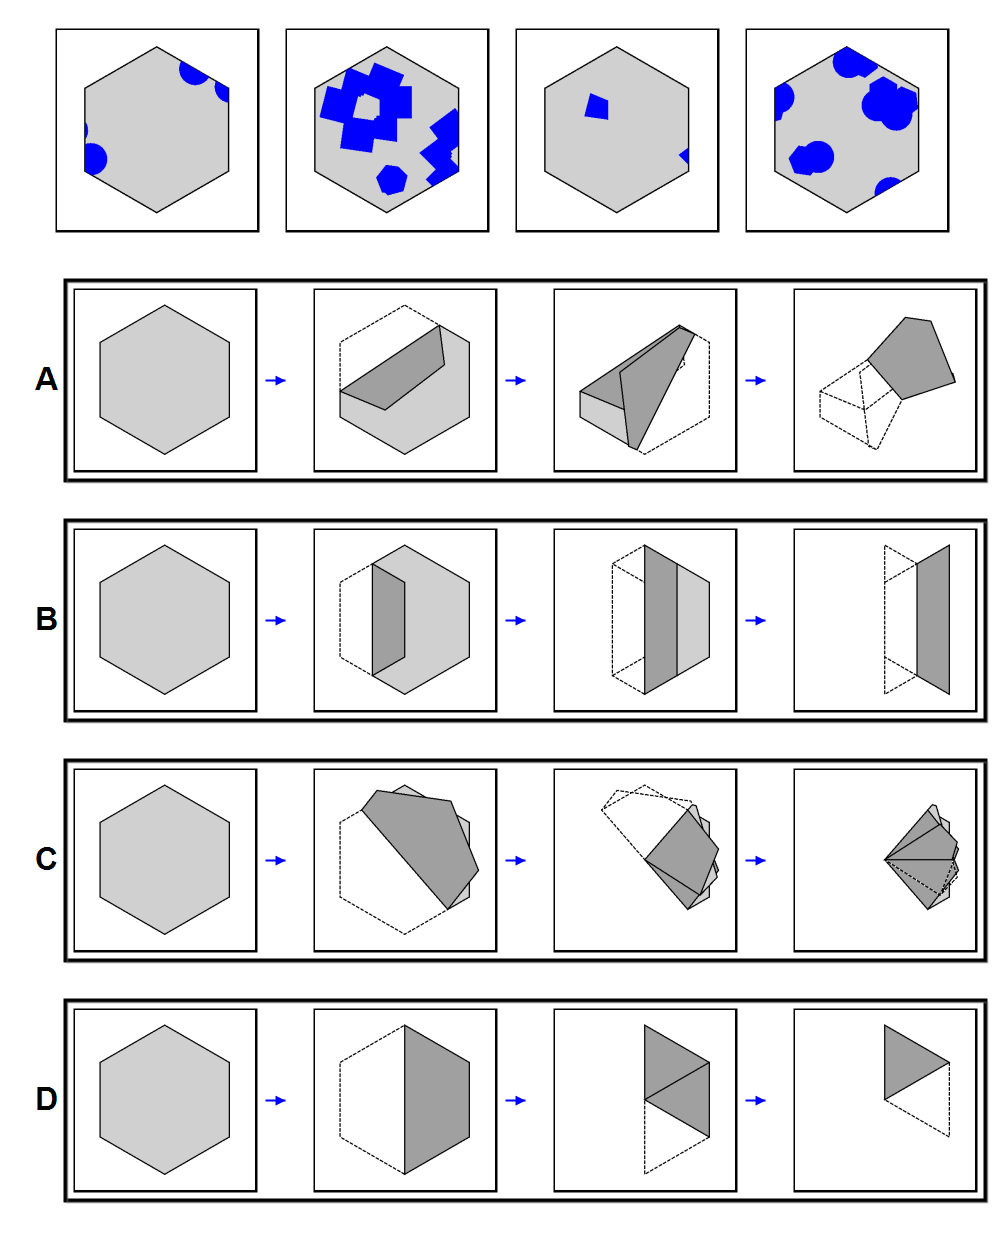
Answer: A